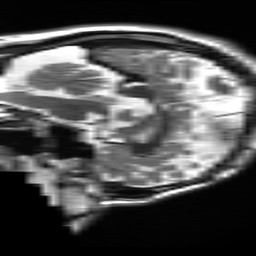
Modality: T2w
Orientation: sagittal
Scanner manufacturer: ge
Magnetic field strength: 3 T
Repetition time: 6.255 s
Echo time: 0.1014 s